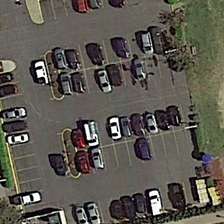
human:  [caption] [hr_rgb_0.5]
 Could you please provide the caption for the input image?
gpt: many cars are in a parking lot with several green trees .

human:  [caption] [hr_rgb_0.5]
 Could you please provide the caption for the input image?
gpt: many cars are in a parking lot with several green trees .

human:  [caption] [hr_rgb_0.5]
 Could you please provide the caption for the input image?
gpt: many cars are in a parking lot with several green trees .

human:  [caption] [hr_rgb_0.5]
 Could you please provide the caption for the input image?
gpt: many cars are in a parking lot with several green trees .

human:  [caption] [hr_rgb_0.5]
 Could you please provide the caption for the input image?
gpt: many cars are in a parking lot with several green trees .